Question: Right, my scenario is this: I have 3 tables (Finances, CommonCosts, OtherCosts)
- -
The will calculate the fields based upon the
my problem is this:
using the below SQL Query, if I dont have a field in OtherApplications then the OverallTotal will not display in the view I am using...
'''
SELECT
sum(ProjectFinances.PFTotal+ OtherApplications.OTotal)AppTotal
from ProjectFinances
inner join OtherApplications on ProjectFinances.FinanceID = OtherApplications.FinanceID
group by ProjectFinances.FinanceID
'''
the below example shows the issue, is there a way to solve this easily? its basically the fact that there is no value within the OtherApplications table to add so it doesnt bother displaying it, I want it to add 0 if it doesnt exist... thanks guys

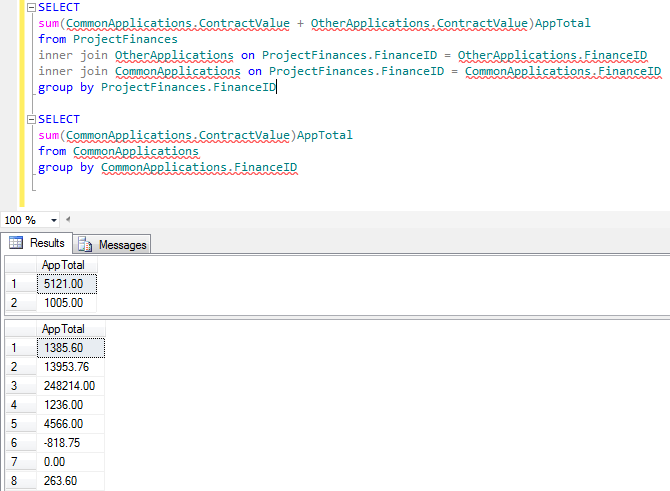
Answer: The SUM function is used to add values within the same column. If you want to add two different columns, just remove the SUM() reference. Also, if it is possible there is no value in OtherApplications, you should use an outer join and replace NULL with 0. Put it all together and you have:
'''
SELECT
ProjectFinances.PFTotal + ISNULL(OtherApplications.OTotal, 0) as AppTotal
from ProjectFinances
left outer join OtherApplications on ProjectFinances.FinanceID = OtherApplications.FinanceID
'''
Inner join will show values only if there is a row in the right-side table matching a value in the left-side table for the join condition. In your case, that means that you will only get a result if there is a row in the OtherApplications table with the same value for FinanceID as a row in the ProjectFinances table.
An outer join will show values for either or both tables depending upon the type of outer join you use, plus matching rows for the other side of the join (otherwise NULL). For a LEFT outer join, all values from the LEFT side table will be shown, and either a matching value from the right side table if the join condition is met or NULL otherwise. A RIGHT outer join is similar - except that we'd expect to see all values from the RIGHT side table and either a matching value from the left side table if the join condition is met or NULL otherwise. In your case, the LEFT side table is ProjectFinances and the RIGHT side table is OtherApplications. The last type of outer join is called a FULL outer join, and it will basically give you the distinct union of a LEFT outer join and a RIGHT outer join. In other words, it would give you all rows from both ProjectFinances and OtherApplications, showing matching values where the join condition is met or NULL otherwise on each respective side of the join.